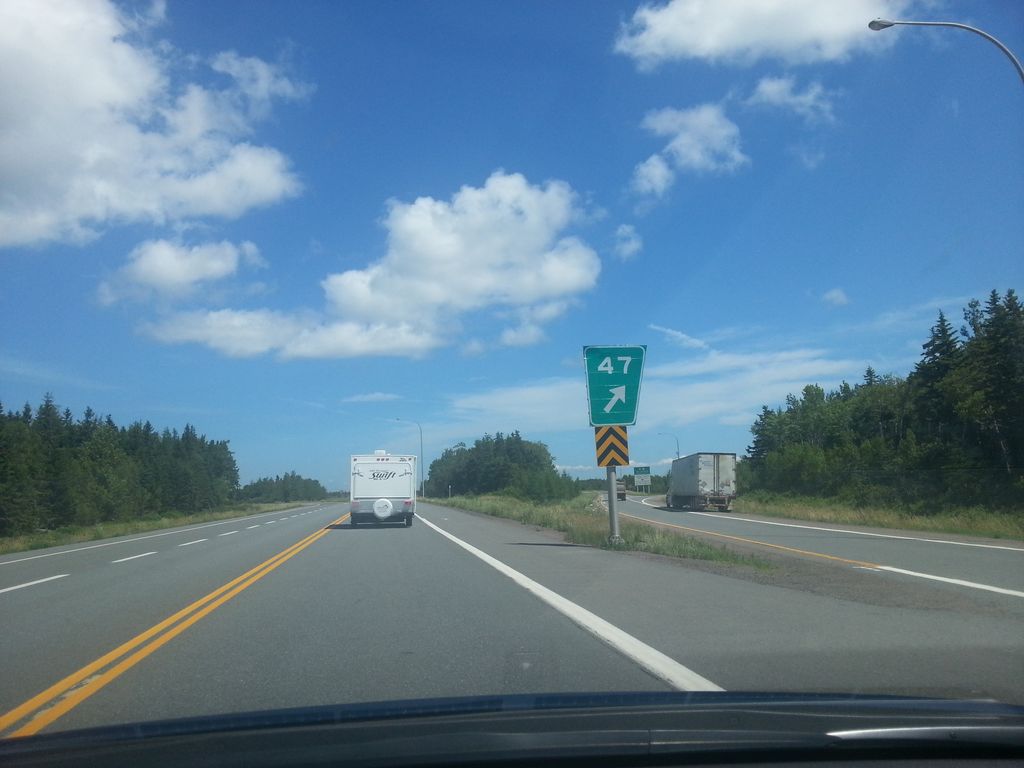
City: charlottetown